Question: I'm looking for a way to remove suffixes "m", "k", "b", or "%" from numbers in Javascript.
I've successfully matched all digits which are followed by the letters I care about:
'''
[\d\.]+[mkb%]
'''

<URL>
Given this set:
'''
10.0 20.0k 30k 40k40 50m 60m6 m 70 m 80b80b 90%
'''
I'd like to remove the suffixes from the 20, 30, 50, 90, and the trailing one from the 80. (the others don't have a word boundary after them)
I'm not clear on how to capture (and then remove) only the suffix portion of this. Little help?
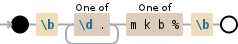
Answer: Use '' at front and also capture only the digit part. So that the captured chars would be back-referenced in the replacement part.
'''
string.replace(/([\d\.]+)[mkb]/g, "$1")
'''
<URL>